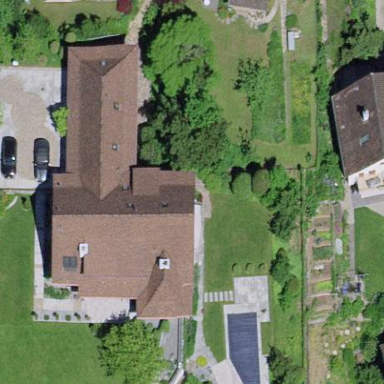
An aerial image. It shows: Simple house.